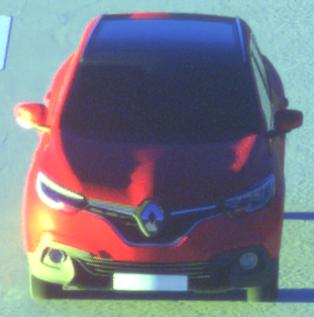
Make: Renault
Model: Kadjar ENERGY TCe 130
Detailed model: Kadjar
Model produced from: 2015/05
Model produced until: 2018/08
Doors: 5
Color: red
Road condition: dry road
Daytime: sunrise or sunset
Contrast: high contrast